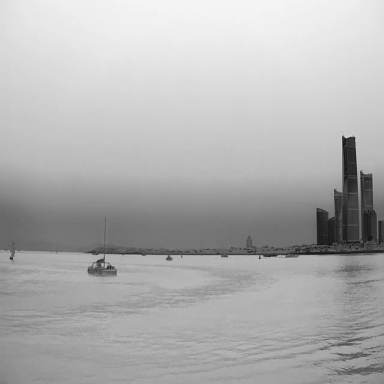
There are seven objects shown in the infrared image, including five bulk_carriers, a container_ship, and a sailboat.